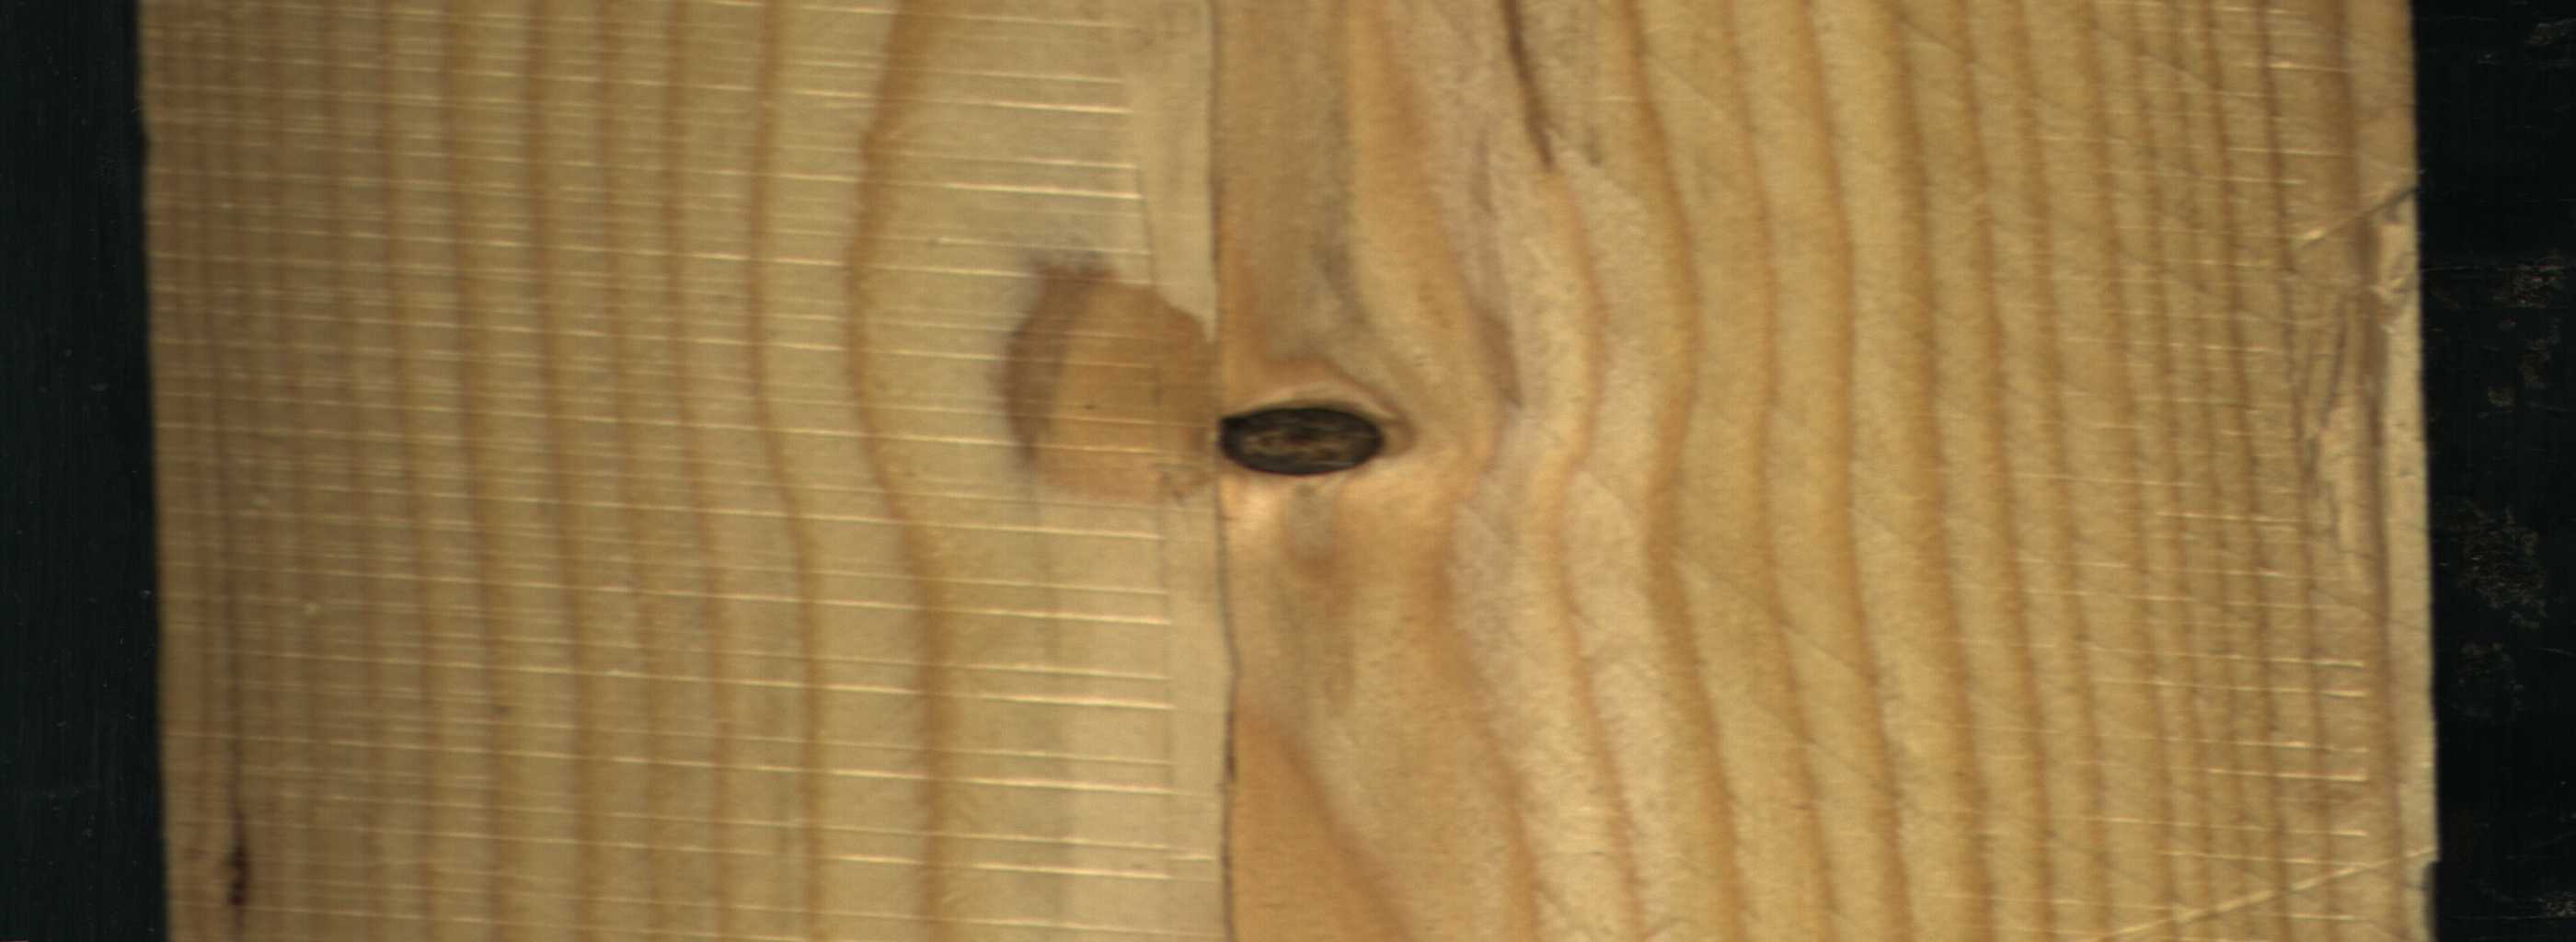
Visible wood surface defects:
resin
resin
Crack
Dead_Knot